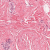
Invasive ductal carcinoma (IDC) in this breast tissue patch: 0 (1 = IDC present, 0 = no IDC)